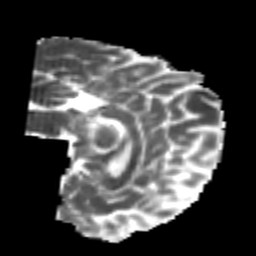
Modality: MD
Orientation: sagittal
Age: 20
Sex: male
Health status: healthy
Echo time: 0.074 s